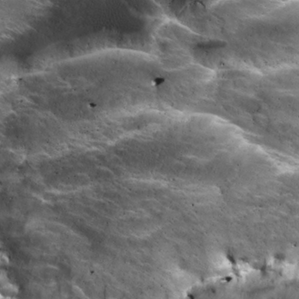
Label: non_frost